Градиентная оптика~— раздел оптики, изучающий оптические свойства материалов, показатель преломления которых изменяется в зависимости от координат. Примером градиентной оптики является мираж лужи на дороге в жаркий день. В действительности лужа это изображение неба на дороге, так как лучи света преломляются (изгибаются) от их нормальной прямолинейной траектории. Это происходит из-за изменения показателя преломления между тёплым и менее плотным воздухом у поверхности дороги и более плотным и холодным воздухом над ней. Другой известный пример~— это оптоволокно, в котором свет распространяется по гармоническому закону в завимисимости от продольной координаты. Предлагаемая вам экспериментальная задача состоит из трех независимых частей, у которых, тем не менее, есть общее оборудование. В каждой из частей вам нужно будет создавать градиенты показателя преломления в веществе и исследовать их.  1. Блок питания 2. Экран 3. 4 держателя 4. Рулетка 5. «Сэндвич» 6. Красный лазер (точка) 7. Отвертка (для регулировки крепежа держателей) 8. Линейка 9. Лезвие ножа 10. Шприцы с желе 11. Клейкая масса 12. Прозрачные пластины 13. Крышка, на которой резать желе 14. Фонарик 15. Сосуд с водой 16. Пара зеркал 17. Пробирки с растворами соли 18. Пробирка с дистилированной водой 19. Красный лазер (линия) 20. Пипетка 21. Секундомер 22. Кювета 23. Штатив для кюветы
Часть А. Температурный градиент в оргстекле (5 баллов) \emph{Оборудование, используемое в этой части:} блок питания (1), экран (2), держатель лазера (3), рулетка (4), «сэндвич» (5), лазер (6), отвертка (7), линейка (8), пара зеркал (16). Коэффициент преломления материала зависит от температуры следующим образом: $$ n(T)=n_0 + \alpha (T-T_0), $$ где будем считать $T_0$~— комнатной температурой, $n_0$~— показателем преломления при комнатной температуре, а $\alpha$~— температурным коэффициентом показателя преломления. Оргстекло (плексиглас) обладает сравнительно большим температурным коэффициентом показателя преломления, поэтому на имеющемся оборудовании можно наблюдать эффекты, связанные с измерением показателя преломления вдоль одной из осей. Нагревая оргстекло с двух сторон, можно создать градиент температуры внутри оргстекла. В установившемся режиме можно с хорошей точностью считать, что температура линейно изменяется вдоль оси $y$. Ход луча показан на рисунке ниже. При решении задачи используйте обозначения, указанные на рисунке.  Оргстекло для проведения эксперимента помещено между двумя парами элементов Пельтье. Элемент Пельтье создает разность температур между двумя своими плоскими поверхностями. В собранном «сэндвиче» при правильном подключении источника напряжения, сторона с радиатором охлаждает поверхность оргстекла, к которой она приклеена. Противоположная сторона (без радиатора) соответственно нагревает поверхность оргстекла. При нагревании оргстекла выше $70~{}^\circ\mathrm{C}$ происходят необратимые изменения в его структуре. Поэтому в провода, идущие к элементам Пельтье, встроены предохранители номиналом в $0.75~\mathrm{А}$. Не превышайте ток в $0.75~\mathrm{А}$ через элементы Пельтье. При параллельном соединении верхних и нижних пар элементов Пельтье показания источника не должны превышать $1.5~\mathrm{А}$ соответственно. \emph{Если вы сожжете предохранитель, ваши баллы за этот пункт аннулируются.} Для собранных «сэндвичей» ниже приведен график зависимости разности температур между поверхностями оргстекла от силы тока, текущего через каждую пару элементов Пельтье. Характерное время установления стационарного распределения температуры для «сэндвичей» составляет около 3 минут.  Обратите внимание на боковую поверхность оргстекла. Короткие стороны отполированы значительно лучше, чем длинные. Поэтому используйте короткие стороны для изучения эффекта. При необходимости вы можете использовать пару зеркал для увеличения расстояний, на которых вы наблюдаете эффект.
Нарисуйте схему установки для определения градиента показателя преломления, соответствующую схеме выше. Укажите на ней все необходимые измеряемые величины.
Подключите две пары элементов Пельтье параллельно к источнику напряжения. Снимите зависимость вертикального смещения~$h$ луча лазера от тока~$I$, текущего через источник. Для обработки данных вам может понадобиться уравнение траектории луча в объеме оргстекла. Полагая, что показатель преломления зависит от $y$ следующим образом $n(y)=n(0)-ky$, координаты траектории связаны так: $$ x=\cfrac{n(0)}{k}\ln\left(1-\cfrac{ky}{n(0)}+\sqrt{\left(1-\cfrac{ky}{n(0)}\right)^2-1}\right). $$ Направление осей приведено на рисунке.
Постройте график зависимости вертикального смещения луча от разности температур между поверхностями оргстекла $h(\Delta T)$. Определите параметры фитирующей линии.
Часть B. Диффузия соли (10 баллов) В этой части задачи будет исследоваться градиент, образующийся на границе двух растворов~— концентрированного раствора соли и дистиллированной воды. Показатель преломления жидкости зависит от концентрации соли. Таким образом, можно изучить процесс диффузии оптическим методом по отклонению лазерного луча от прямолинейного распространения. В этой части задачи не требуется оценка погрешностей. \emph{Оборудование, используемое в этой части задачи:} экран (2), держатель лазера (3), рулетка (4), отвертка (7), линейка (8), пробирки с растворами соли (17), пробирка с водой (18), красный лазер линия (19), пипетка (20), секундомер (21), кювета (22), штатив для кюветы (23), ведро (24). Схема установки для этой части задачи приведена на рисунке.  Чтобы определить функцию зависимости градиента показателя преломления от координаты (по вертикали), нужно получить соответствие между координатой на экране $\xi_i$ и координатой $Y_i$ в кювете, а также нужно получить соответстве между вертикальным отклонением $\delta$ и локальным градиентом показателя преломления $dn/dY$. Из геометрии установки можно получить $Y_i=\cfrac{\xi_i Z_0}{Z_0+d+Z}$. Также можно показать, что справедливо $\left(\cfrac{dn}{dY}\right)_i=\cfrac{\delta_i}{Zd}$. Соберите установку, согласно схеме, приведенной выше. В этой части задачи нужно использовать красный лазер, который дает изображение в виде прямой линии. В зависимости от расстояний, на которых вы работаете, может потребоваться фокусировка луча лазера. Это делается вращением передней линзы. Добейтесь минимальной толщины линии для своей установки. Поместите пустую кювету на пути луча лазера. На экране вы должны получить изображение наклонной линии. Залейте в кювету раствор соли. Налейте его до уровня первого разделителя. Наливайте раствор соли в широкую часть кюветы аккуратно, по боковой стенке. Затем налейте дистиллированную воду. Наливайте воду по каплям в узкую часть кюветы. Луч лазера должен отклониться на экране после прохождения границы раздела. Засеките время, в течение которого проходит процесс диффузии. Провал нужно наблюдать на экране по центру, чтобы в дальнейшем зарисовывать картину. Спустя 30 минут обведите лазерный луч на миллиметровке, которая прикреплена к экрану. Эксперимент нужно выполнить для трех концентраций соли. Подпишите, какой концентрации соответствует каждый лист. В конических пробирках находятся растворы соли следующих концентраций: $C_1=153~\text{г/л}$, $С_2=187~\text{г/л}$, $C_3=220~\text{г/л}$.
Приведите формулу, связывающую определенные в пункте A4 параметры и температурный коэффициент показателя преломления $\alpha$ оргстекла. Найдите численное значение $\alpha$ и оцените его погрешность.
Зарисуйте на миллиметровке изображение лазерного луча, описанное выше, спустя 30 минут после начала процесса диффузии для всех трех концентраций соли.
Запишите параметры установки $Z, d, Z_0$. Снимите с миллиметровки значения $\xi_i$ и $\delta_i$ (где $i=1,...20$~— нумерация точек по горизонтали) для всех трех значений концентрации соли. Величины должны быть выражены в миллиметрах.
Вычислите величины $Y_i$ и $\left(\cfrac{dn}{dY}\right)_i$ для всех $i$. Постройте графики зависимости $\left(\cfrac{dn}{dY}\right)_i$ от $Y_i$.
Для каждой концентрации соли определите $Y_i$ для которого $\left(\cfrac{dn}{dY}\right)_i$ максимально. Обозначьте это значение как $h$. Кривые, полученные в пункте B3, могут быть описаны следующими уравнениями: $$ \left(\cfrac{dn}{dY}\right)_i=\left(\cfrac{dn}{dC}\right)~\left(\cfrac{dC}{dY}\right)_i\quad\quad\quad\quad \left(\cfrac{dC}{dY}\right)_i=\cfrac{C_0}{2\sqrt{\pi Dt}}~\exp\left(-\cfrac{(h-Y_i)^2}{4Dt}\right), $$ где $C$~— концентрация соли в растворе, $C_0$~— начальная концентрация соли в растворе, $D$~— коэффициент диффузии, $t$~— время диффузии, $h$~— значение $Y_i$ для максимального значения градиента показателя преломления $dn/dY$. Заметим, что $dn/dC$~— константа.
Используя вышеприведенные уравнения, найдите функции $f(\cfrac{dn}{dY})$ и $g(Y)$, для которых зависимость $f(\cfrac{dn}{dY})$ от $g(Y)$ будет линейной.
Пересчитайте данные из пункта B3 для построения линеаризованной зависимости. Постройте графики линеаризованных зависимостей.
Определите коэффициенты диффузии по линейным участкам графиков, построенных в пункте B6.
Часть C. Псевдолинза Роберта Вуда (5 баллов) Оборудование, используемое в этой части задачи: экран (2), держатель для фонарика (3), рулетка (4), отвертка (7), линейка (8), лезвие ножа (9), шприцы с желе (10), клейкая масса (11), прозрачные пластинки (12), крышка для резки желе (13), фонарик (14), сосуд с водой (15). Линзы с переменным показателем преломления в настоящее время нашли применение в технике сантиметровых радиоволн. Для оптического диапазона электромагнитных волн изготовить подобную линзу, которая могла бы выдержать конкуренцию с обычными, довольно сложно. Однако выдающийся американский физик-экспериментатор Роберт Вуд за много лет до того, как появились первые радиолокационные станциии, следовательно, началось широкое применение сантиметровых радиоволн, предложил простую модель оптической линзы с переменным показателем преломления, которую он назвал псевдолинзой. Сегодня вам предстоит изготовить эту псевдолинзу из желатина. Основная идея состоит в следующем. В шприцы залито желе, приготовленное на основе желатина и глицерина. Помещая желатиновый цилиндр в чистую воду, начинается процесс диффузии воды в цилиндр, а глицерина наружу. Т.к. показатели преломления глицерина и воды отличаются, после вымачивания в цилиндре образуется переменный показатель преломления. Последовательность действий для изготовления псевдолинзы следующая: 1. Выдавите из шприца часть желатинового цилиндра и отрежьте кусочек нужной вам длины. 2. Поместите цилиндр между двумя прозрачными пластинами. Старайтесь не деформировать цилиндр. При необходимости в углы пластинок можно поместить клейкую массу, чтобы пластинки не разъезжались. На рисунке ниже: 1~— клейкая масс, 2~— желатиновый цилиндр, 3~— пластины. 3. Поместите цилиндр с пластинами в сосуд с водой на $t=(13.0\pm0.5)~\text{мин}$. 4. Достаньте цилиндр из воды. Он готов к измерениям.
По результатам измерений для трех концентраций определите $dD/dC$.
Схематично изобразите установку, с помощью которой вы будете определять фокусное расстояние изготовленной псевдолинзы. Буквами укажите параметры, которые вы будете измерять. Они должны соответствовать столбцам в таблице измерений.
Получите значения фокусного расстояния $F$ для не менее 5 значений длины $l$ цилиндра (не забудьте привести данные прямых измерений). Длина цилиндра должна быть от 2 до 6 мм. Для каждого значения длины проведите не менее трех измерений. Усредните значения фокусных расстояний, укажите статистический разброс и оцените погрешность определения фокусного расстояния. Можно считать, что для псевдолинзы радиуса $R$ равны оптические пути от источника на бесконечности до фокуса для лучей, проходящих через центр и через край линзы.
Выразите $\Delta n$~— разницу между коэффициентом преломления~$n(0)$ в центре и коэффициентом преломления $n(R)$ на краю линзы через толщину линзы $l$, фокусное расстояние $F$ и радиус линзы~$R$. Считайте, что $\Delta n \ll n$, а внутренний диаметр шприца, из которого выдавливаются цилиндры, равен $D=8.8~\text{мм}$.
Постройте линеаризованную зависимость $F$ от $d$ с помощью результата из пункта C3. Найдите $\Delta n$. Оцените погрешность.
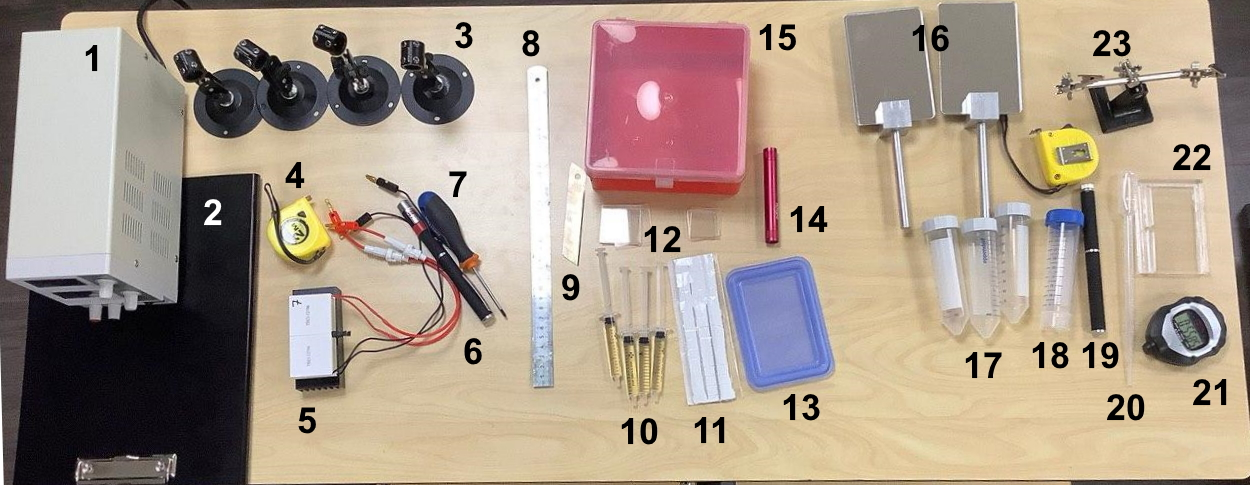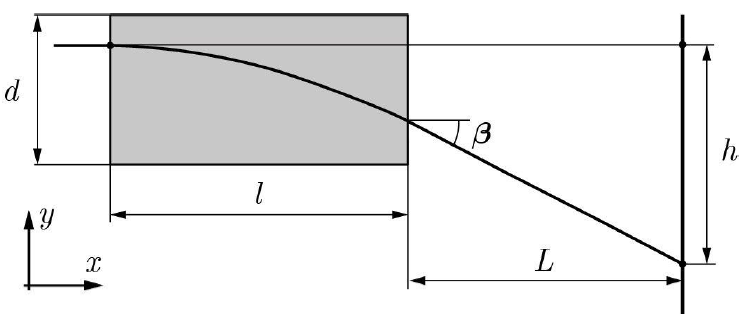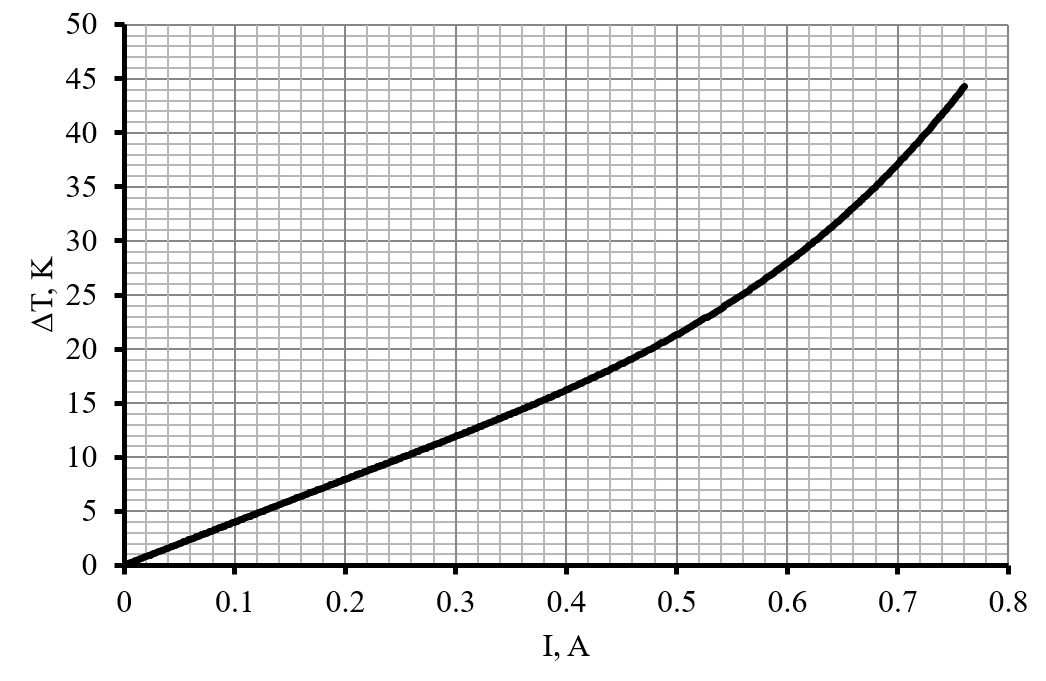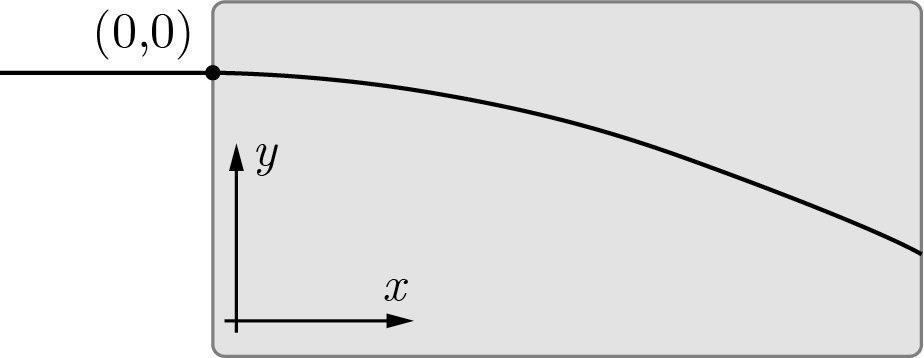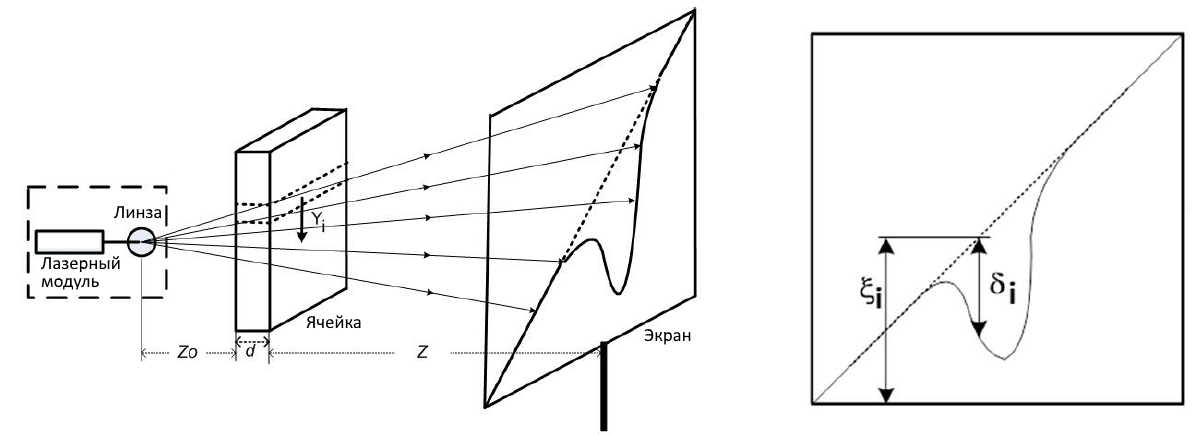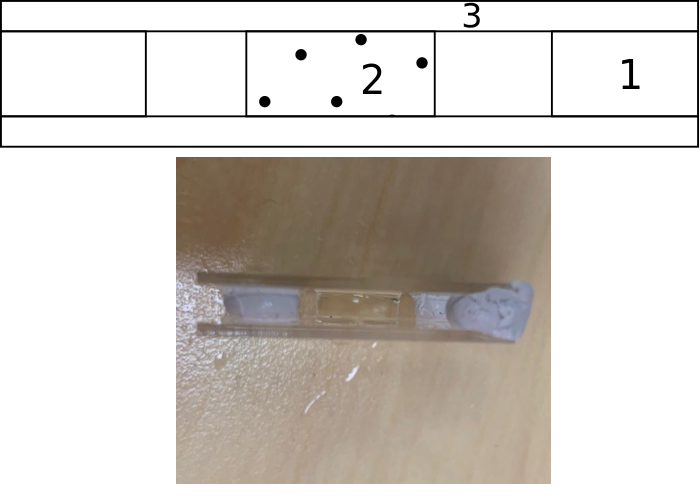
Нарисуйте схему установки для определения градиента показателя преломления, соответствующую схеме выше. Укажите на ней все необходимые измеряемые величины.

Подключите две пары элементов Пельтье параллельно к источнику напряжения. Снимите зависимость вертикального смещения~$h$ луча лазера от тока~$I$, текущего через источник.

Постройте график зависимости вертикального смещения луча от разности температур между поверхностями оргстекла $h(\Delta T)$. Определите параметры фитирующей линии.

Приведите формулу, связывающую определенные в пункте A4 параметры и температурный коэффициент показателя преломления $\alpha$ оргстекла. Найдите численное значение $\alpha$ и оцените его погрешность.

Зарисуйте на миллиметровке изображение лазерного луча, описанное выше, спустя 30 минут после начала процесса диффузии для всех трех концентраций соли.

Запишите параметры установки $Z, d, Z_0$. Снимите с миллиметровки значения $\xi_i$ и $\delta_i$ (где $i=1,...20$~— нумерация точек по горизонтали) для всех трех значений концентрации соли. Величины должны быть выражены в миллиметрах.

Вычислите величины $Y_i$ и $\left(\cfrac{dn}{dY}\right)_i$ для всех $i$. Постройте графики зависимости $\left(\cfrac{dn}{dY}\right)_i$ от $Y_i$.

Для каждой концентрации соли определите $Y_i$ для которого $\left(\cfrac{dn}{dY}\right)_i$ максимально. Обозначьте это значение как $h$.

Используя вышеприведенные уравнения, найдите функции $f(\cfrac{dn}{dY})$ и $g(Y)$, для которых зависимость $f(\cfrac{dn}{dY})$ от $g(Y)$ будет линейной.

Пересчитайте данные из пункта B3 для построения линеаризованной зависимости. Постройте графики линеаризованных зависимостей.

Определите коэффициенты диффузии по линейным участкам графиков, построенных в пункте B6.

По результатам измерений для трех концентраций определите $dD/dC$.

Схематично изобразите установку, с помощью которой вы будете определять фокусное расстояние изготовленной псевдолинзы. Буквами укажите параметры, которые вы будете измерять. Они должны соответствовать столбцам в таблице измерений.
Ответ: **sceme0.svg** $$\frac{1}{F} = \frac{1}{x} + \frac{1}{L - x}$$

Получите значения фокусного расстояния $F$ для не менее 5 значений длины $l$ цилиндра (не забудьте привести данные прямых измерений). Длина цилиндра должна быть от 2 до 6 мм. Для каждого значения длины проведите не менее трех измерений. Усредните значения фокусных расстояний, укажите статистический разброс и оцените погрешность определения фокусного расстояния.
Ответ: Отмерив длину цилиндра линейкой, получим данные зависимости фокусного расстояния от $l$. Пример данных для усредненного фокусного расстояния представлен ниже:\\ **первые 2 столбца data0.ods**

Выразите $\Delta n$~— разницу между коэффициентом преломления~$n(0)$ в центре и коэффициентом преломления $n(R)$ на краю линзы через толщину линзы $l$, фокусное расстояние $F$ и радиус линзы~$R$. Считайте, что $\Delta n \ll n$, а внутренний диаметр шприца, из которого выдавливаются цилиндры, равен $D=8.8~\text{мм}$.
Ответ: Оптический путь через центр равен $$L_0 = l\,n + F,$$ а через край линзы $$L_1 = l\,(n - \Delta n) + \sqrt{F^2+R^2} = L_0 - l\,\Delta n + F\,(\sqrt{1+\frac{R^2}{F^2}}-1)=L_0 - l\,\Delta n + \frac{R^2}{2F}.$$ Из равенства $L_0 = L_1$ выразим финальное соотношение $$\Delta n = \frac{R^2}{2Fl}.$$

Постройте линеаризованную зависимость $F$ от $d$ с помощью результата из пункта C3. Найдите $\Delta n$. Оцените погрешность.
Ответ: $\frac{1}{F}$ линейно зависит от $l$. Посторим этот график:\\ **график с data0.ods**\\ Из графика можно найти величину $\frac{2\Delta n}{R^2}$, из которой получается разница в коэффикиентах приломнения, равная $n = 0.044\pm0.004$.
Темы:
E, Оптика, 2020, Сборы XY, Y, Градиентная оптика